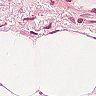
Metastatic tissue present: no